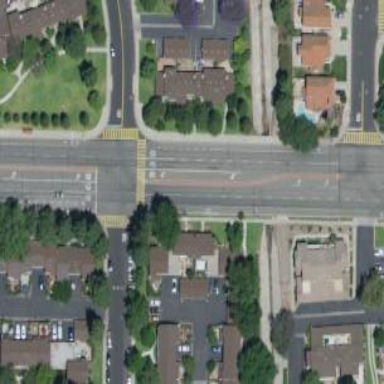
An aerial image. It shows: Stop road.